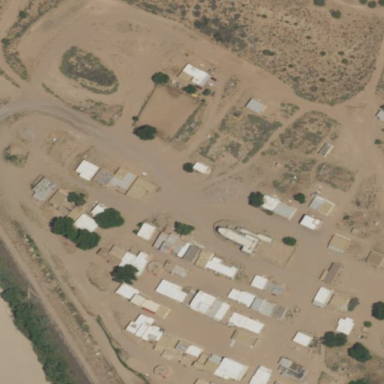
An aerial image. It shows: Irregular settlement in residential area.